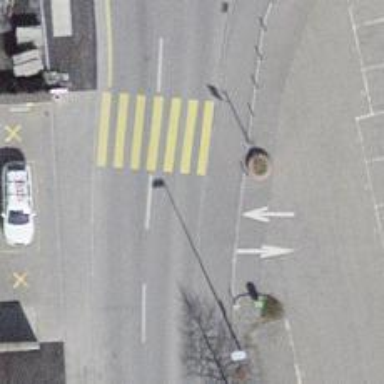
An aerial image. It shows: Pedestrian crossing with zebra markings on footway.